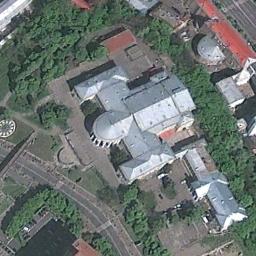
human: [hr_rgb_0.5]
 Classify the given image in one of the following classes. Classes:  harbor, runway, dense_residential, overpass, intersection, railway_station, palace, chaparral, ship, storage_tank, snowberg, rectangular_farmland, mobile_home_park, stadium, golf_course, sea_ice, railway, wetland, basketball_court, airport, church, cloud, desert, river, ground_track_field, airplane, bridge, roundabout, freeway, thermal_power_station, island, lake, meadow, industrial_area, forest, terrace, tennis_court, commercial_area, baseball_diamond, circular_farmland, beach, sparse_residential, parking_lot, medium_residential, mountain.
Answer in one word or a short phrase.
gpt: church